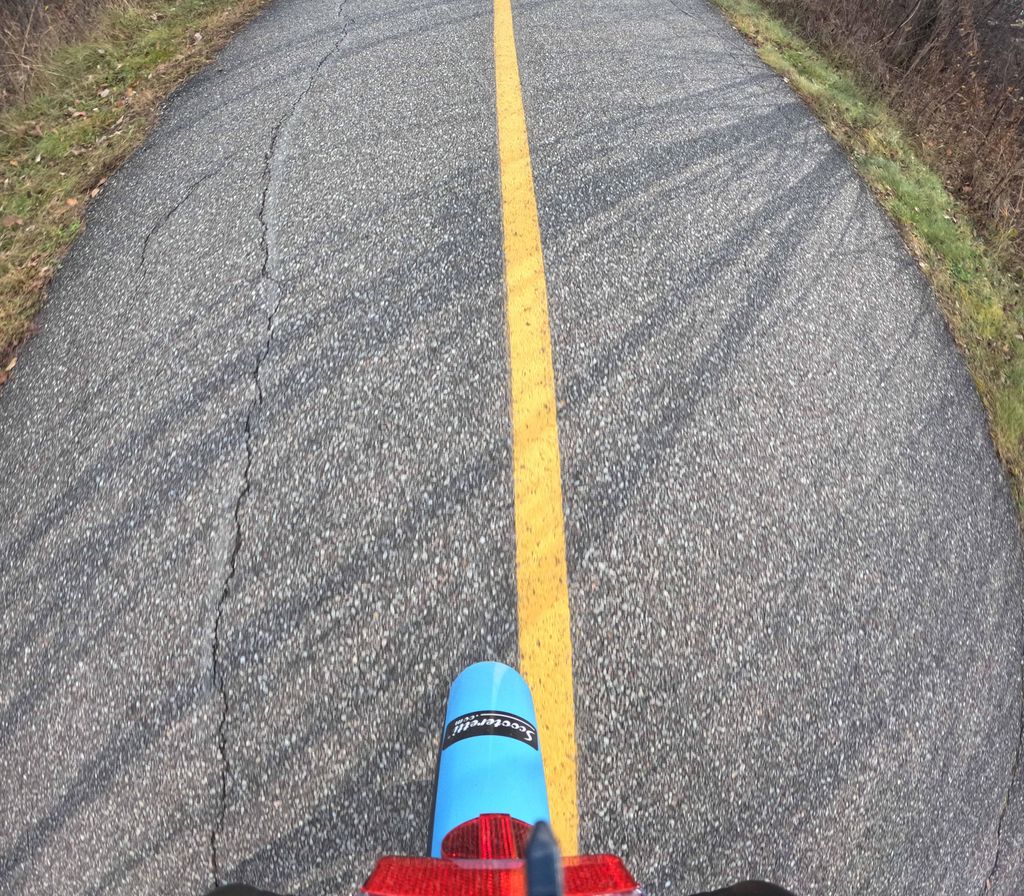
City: ottawa-gatineau